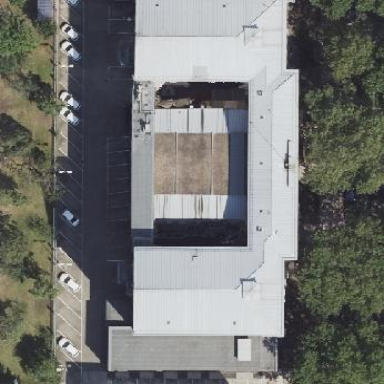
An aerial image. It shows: Distribution substation building.